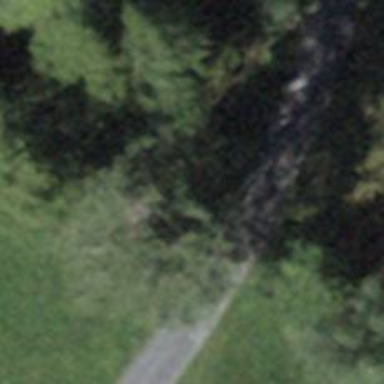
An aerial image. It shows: Culvert tunnel.